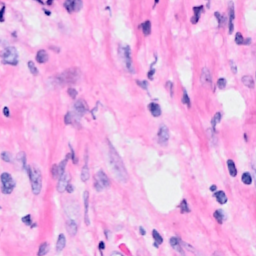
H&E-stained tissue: Breast